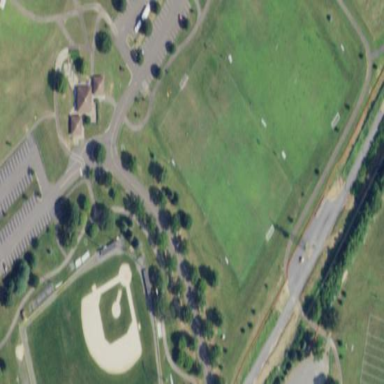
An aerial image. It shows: Soccer pitch for leisureland activities.